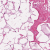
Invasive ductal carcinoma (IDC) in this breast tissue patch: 0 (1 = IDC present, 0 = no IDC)